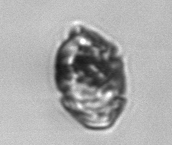
Label: Proterythropsis